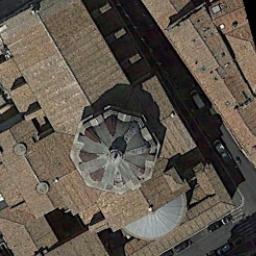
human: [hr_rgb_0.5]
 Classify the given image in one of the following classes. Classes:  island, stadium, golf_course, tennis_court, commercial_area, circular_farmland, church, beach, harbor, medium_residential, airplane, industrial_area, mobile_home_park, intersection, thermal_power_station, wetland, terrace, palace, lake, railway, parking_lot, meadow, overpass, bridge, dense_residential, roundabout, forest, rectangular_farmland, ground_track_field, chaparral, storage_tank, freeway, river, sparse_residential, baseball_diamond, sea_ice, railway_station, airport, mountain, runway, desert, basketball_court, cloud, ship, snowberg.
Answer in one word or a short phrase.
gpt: church